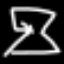
Label: hourglass